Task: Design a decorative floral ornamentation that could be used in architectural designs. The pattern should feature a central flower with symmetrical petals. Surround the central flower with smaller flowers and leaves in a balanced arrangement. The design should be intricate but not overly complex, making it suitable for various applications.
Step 1263:
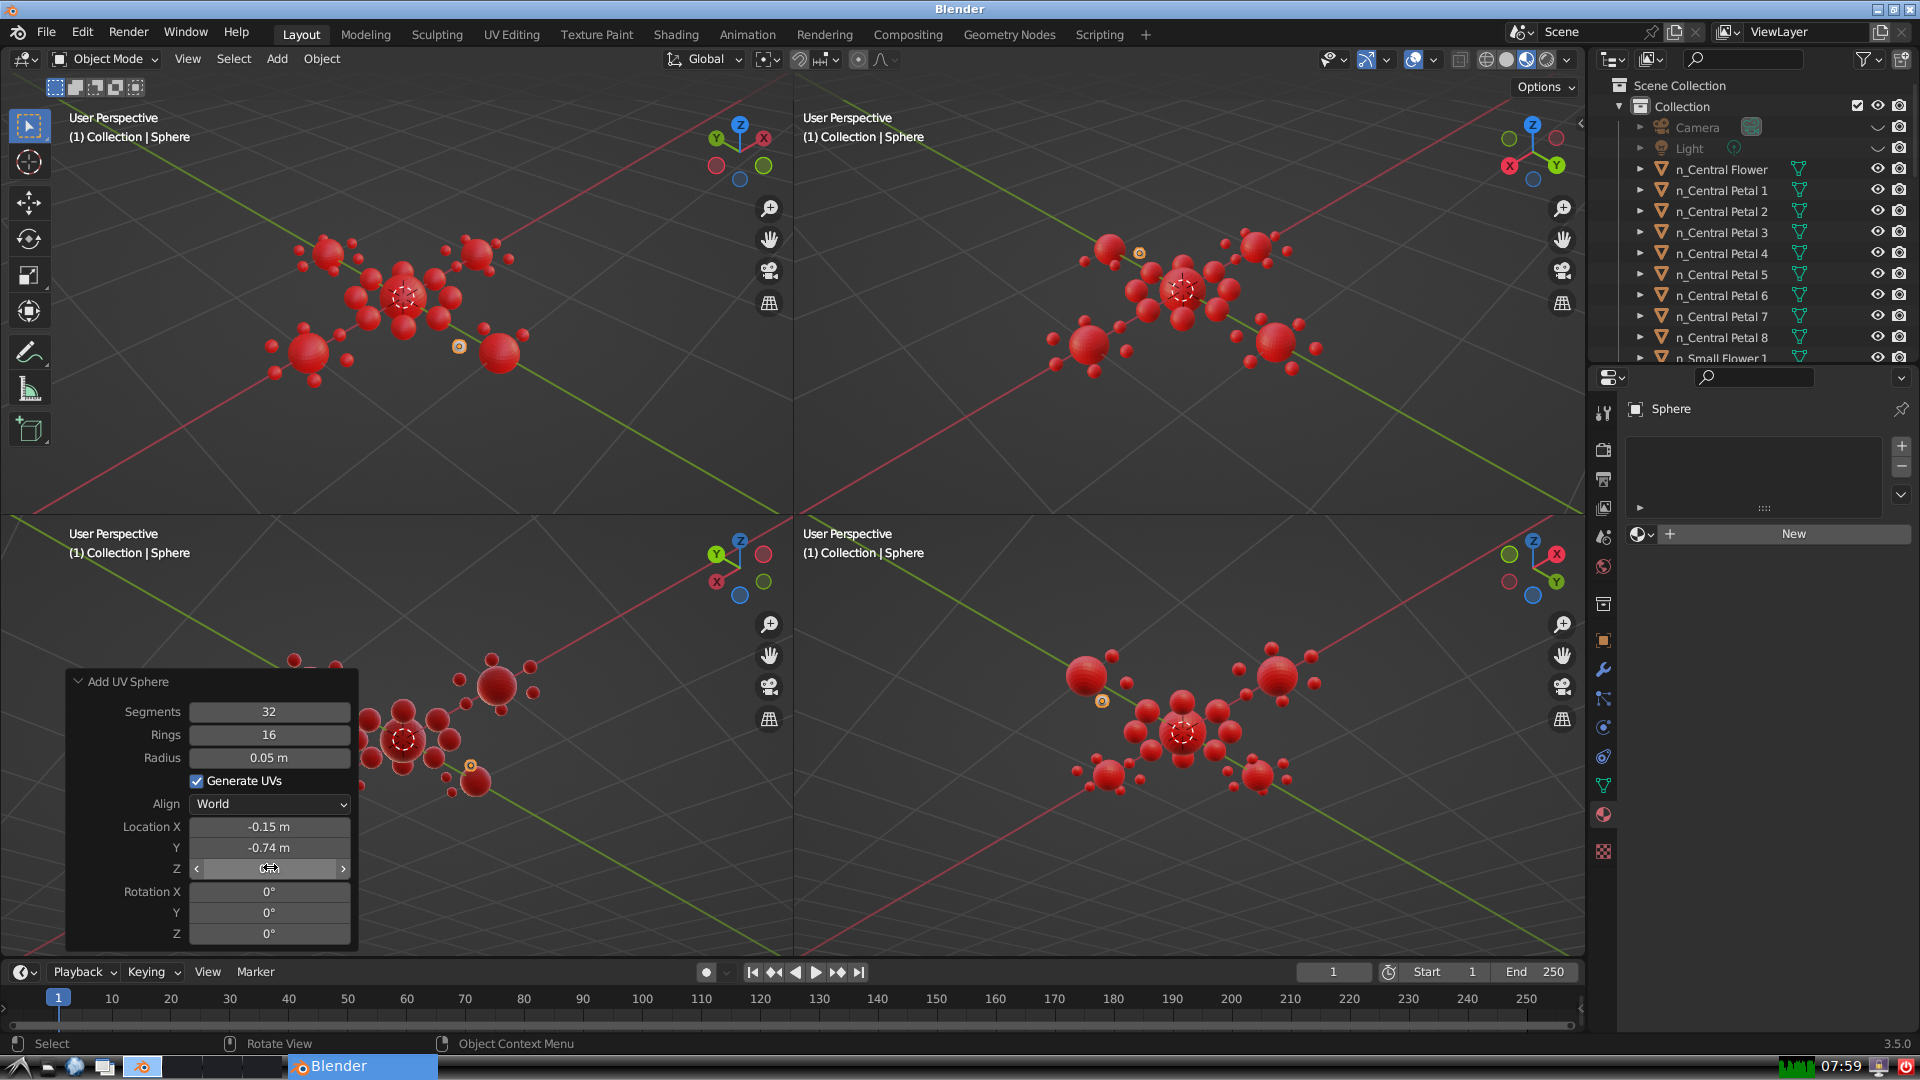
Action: click: no